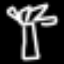
Label: palm tree